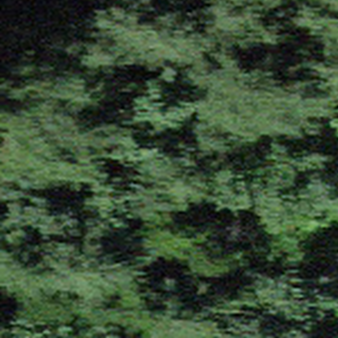
Label: other